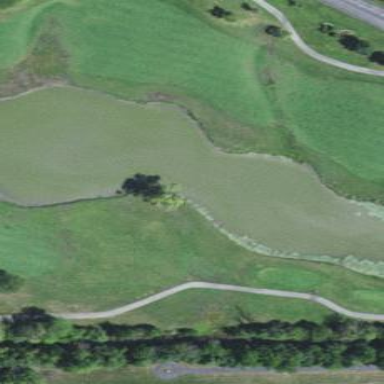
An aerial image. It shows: Water hazard in golf course. The hazard is natural water feature.